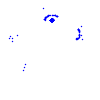
Particle: pion